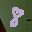
Label: 8